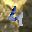
Label: 4